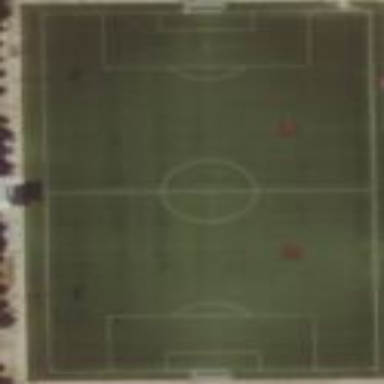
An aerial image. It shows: Soccer pitch designated for leisure and sports activities.